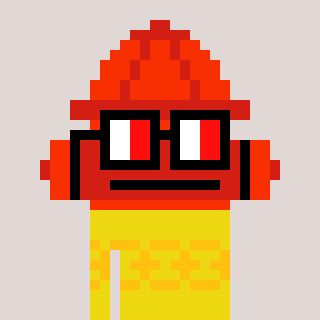
a pixel art character with square glasses with black frames and red eyes, a fire hydrant-shaped head and a yellow-colored body on a warm background